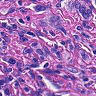
Metastatic tissue present: yes